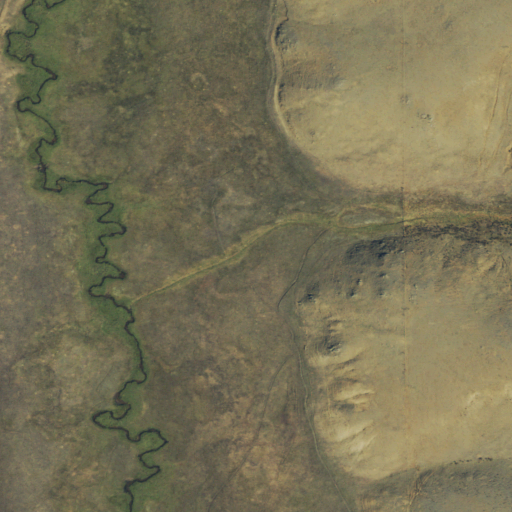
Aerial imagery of valley in Colorado named Ratcliff Gulch containing herbaceous wetlands, grassland, and shrub